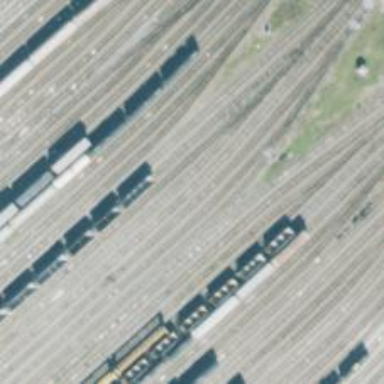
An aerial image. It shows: Railway yard.